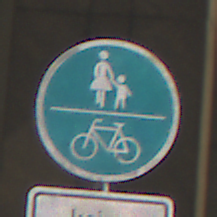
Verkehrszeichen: GemeinsamerGehUndRadweg
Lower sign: HinweisDurchVerbaleAngabe4
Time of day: MorningAfternoon
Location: Outdoor (Urban)
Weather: PartlyCloudy
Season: NotSpecified
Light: Natural